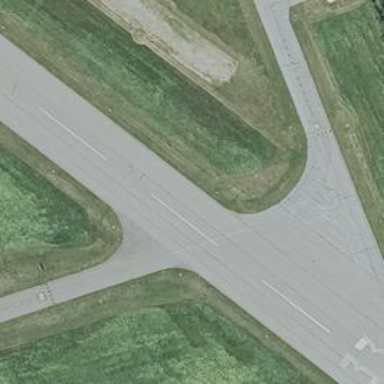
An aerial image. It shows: Image of taxiway at airport.